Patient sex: M
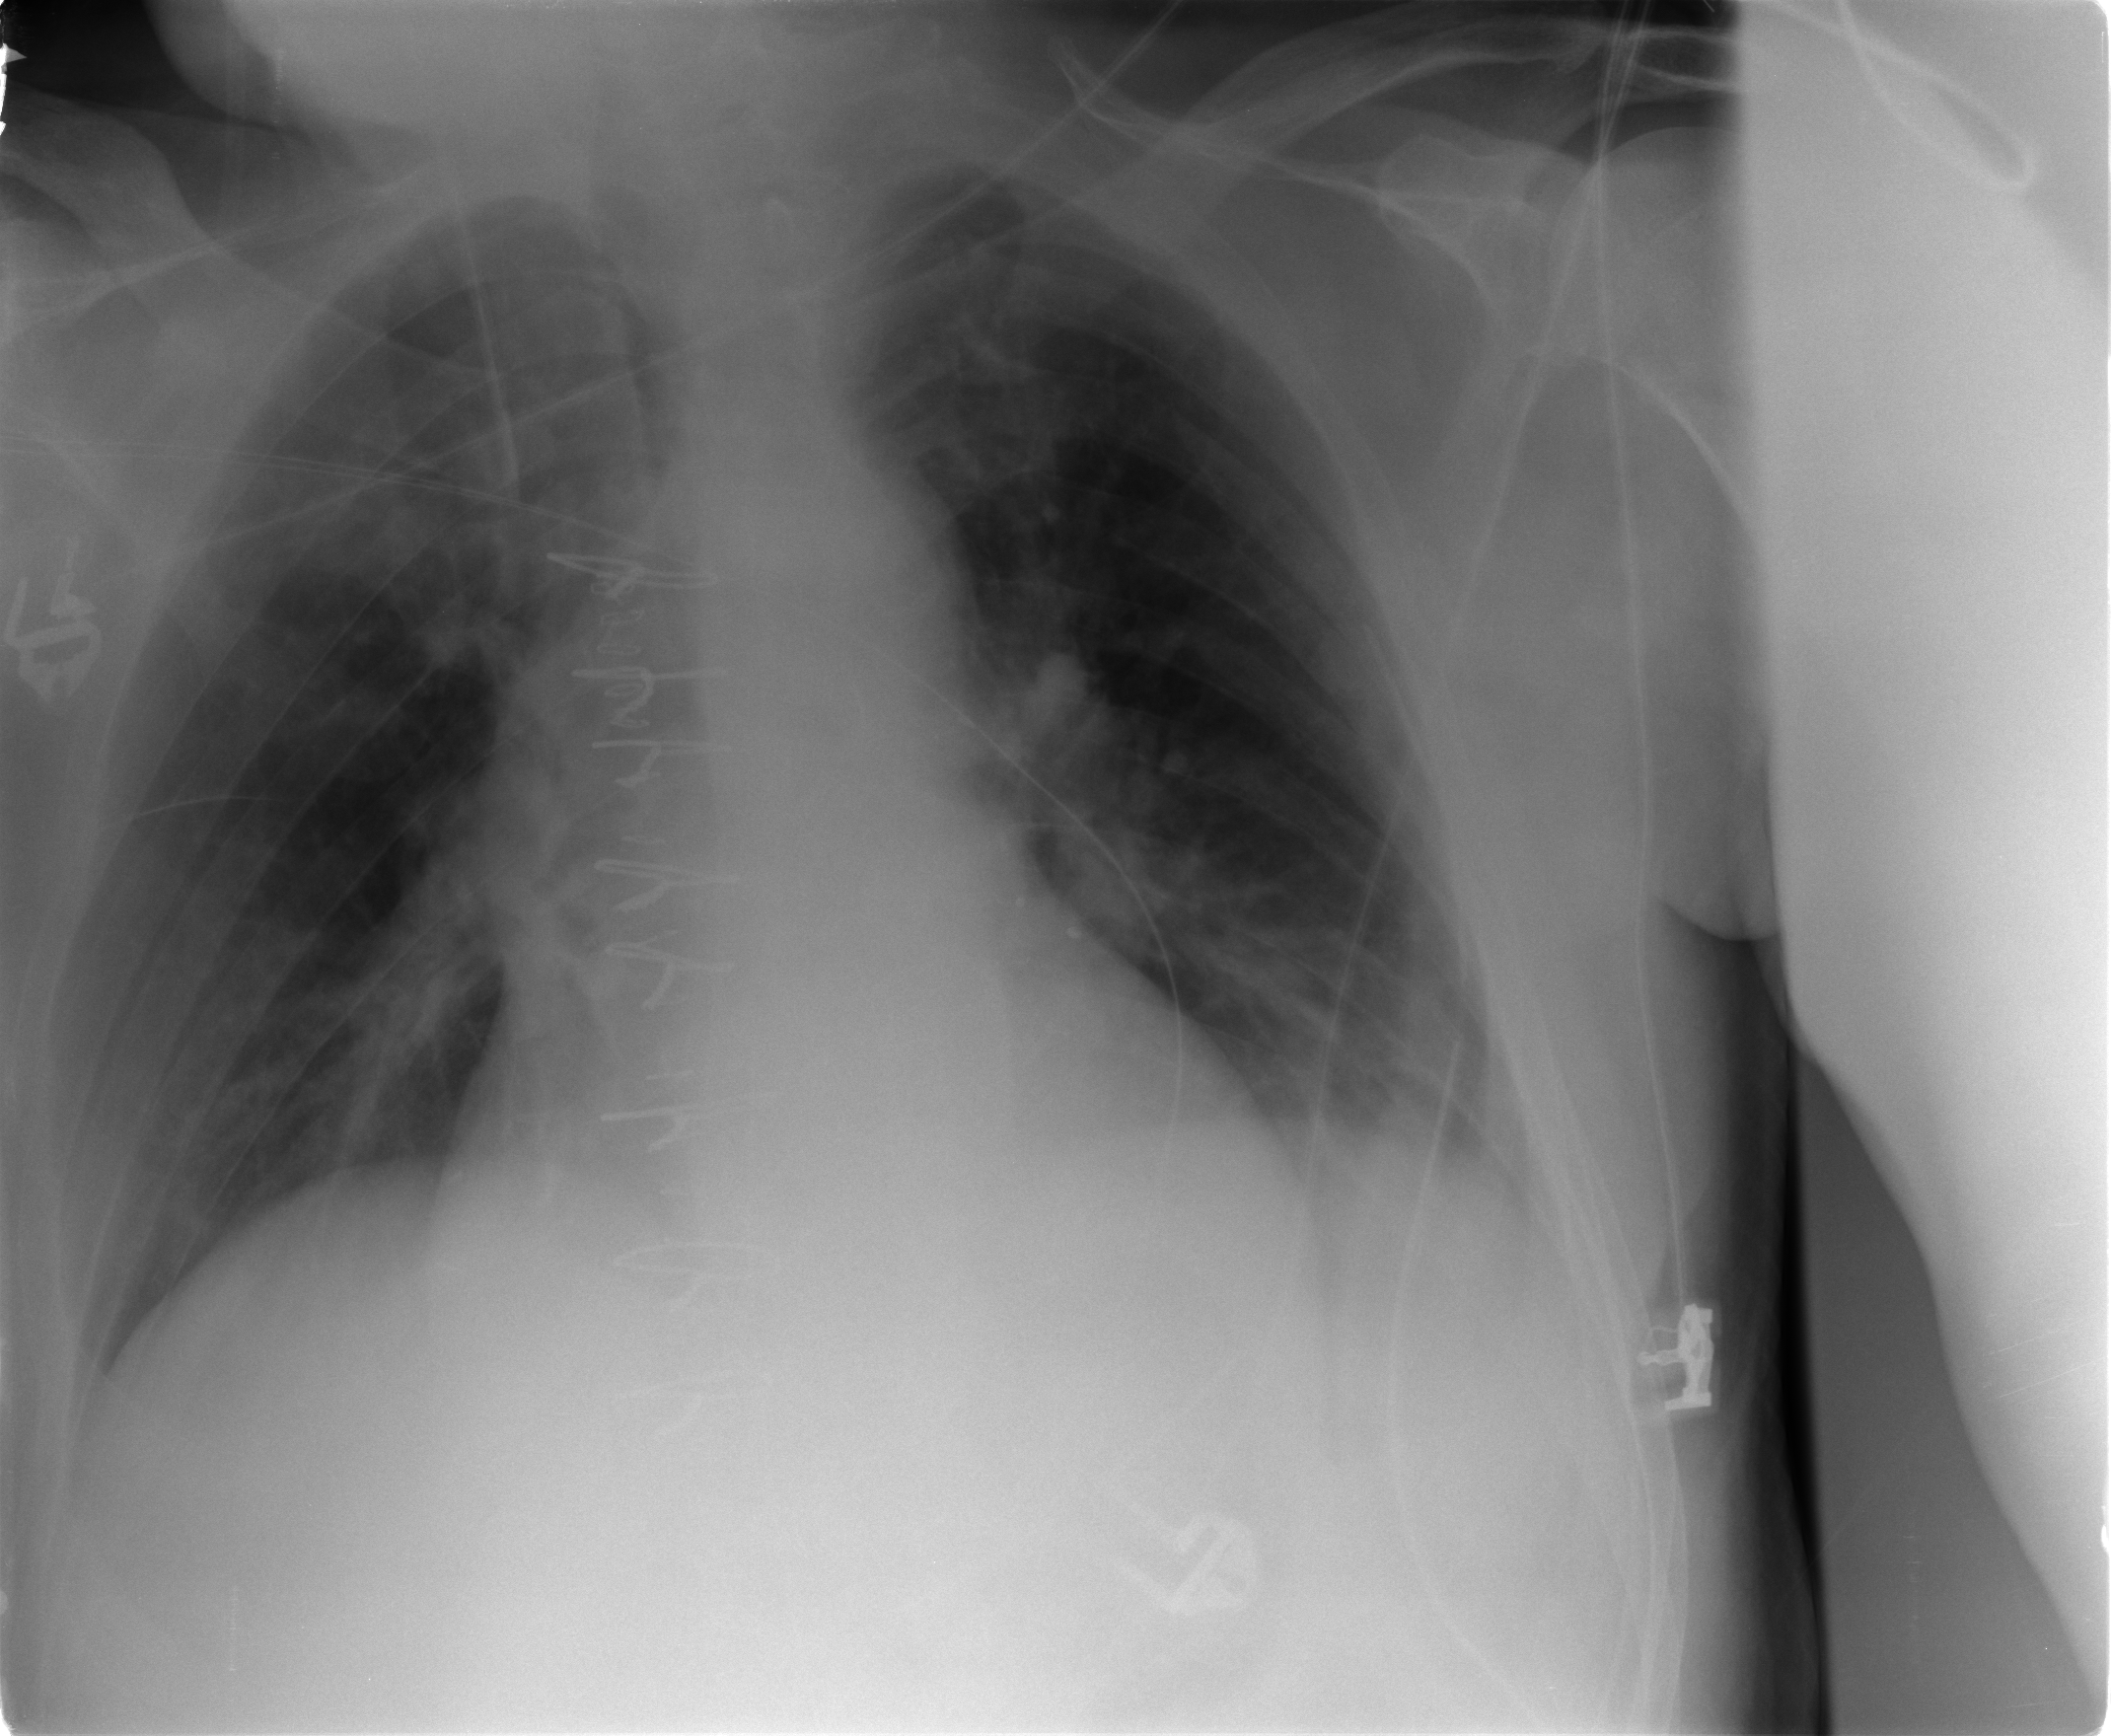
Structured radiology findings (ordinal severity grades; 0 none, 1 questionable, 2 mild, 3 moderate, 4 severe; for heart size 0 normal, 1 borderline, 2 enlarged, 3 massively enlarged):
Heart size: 0
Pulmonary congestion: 0
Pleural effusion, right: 0
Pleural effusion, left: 1
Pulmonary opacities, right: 2
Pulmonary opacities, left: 0
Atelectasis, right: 2
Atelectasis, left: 2